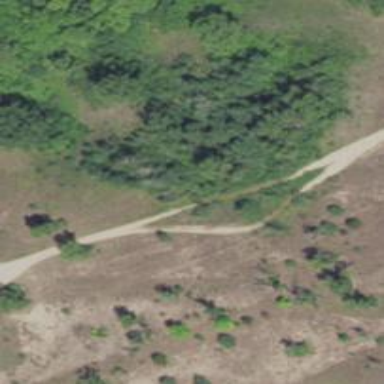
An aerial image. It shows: Natural path.